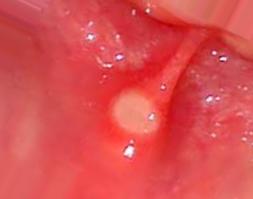
Condition: Mouth Ulcer